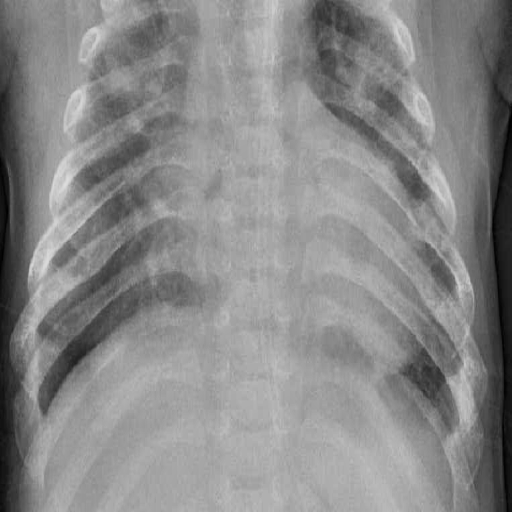
Finding: PNEUMONIA